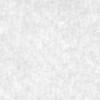
Label: no_change